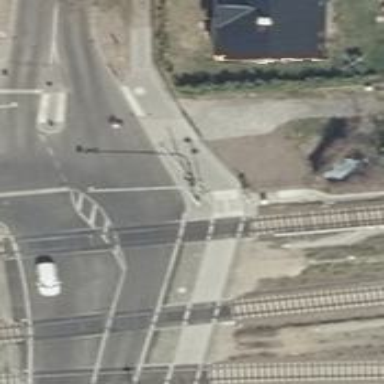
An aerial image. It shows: Uncontrolled railway crossing with full barrier and marked with lines.